Interaction volume radius: 10 \u00c5
Interaction volume height: 20 \u00c5
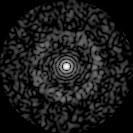
Disorder parameter: 0.866